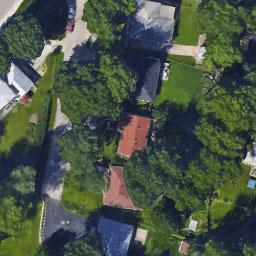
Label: medium_residential